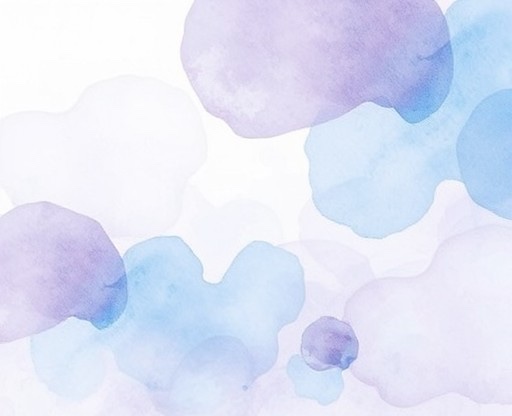
Category: Congratulations